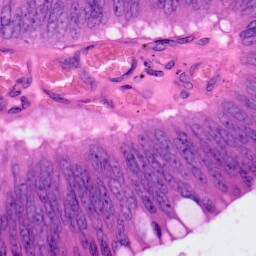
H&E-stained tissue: Colon